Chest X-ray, PA view. Patient: 27 years old, sex M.
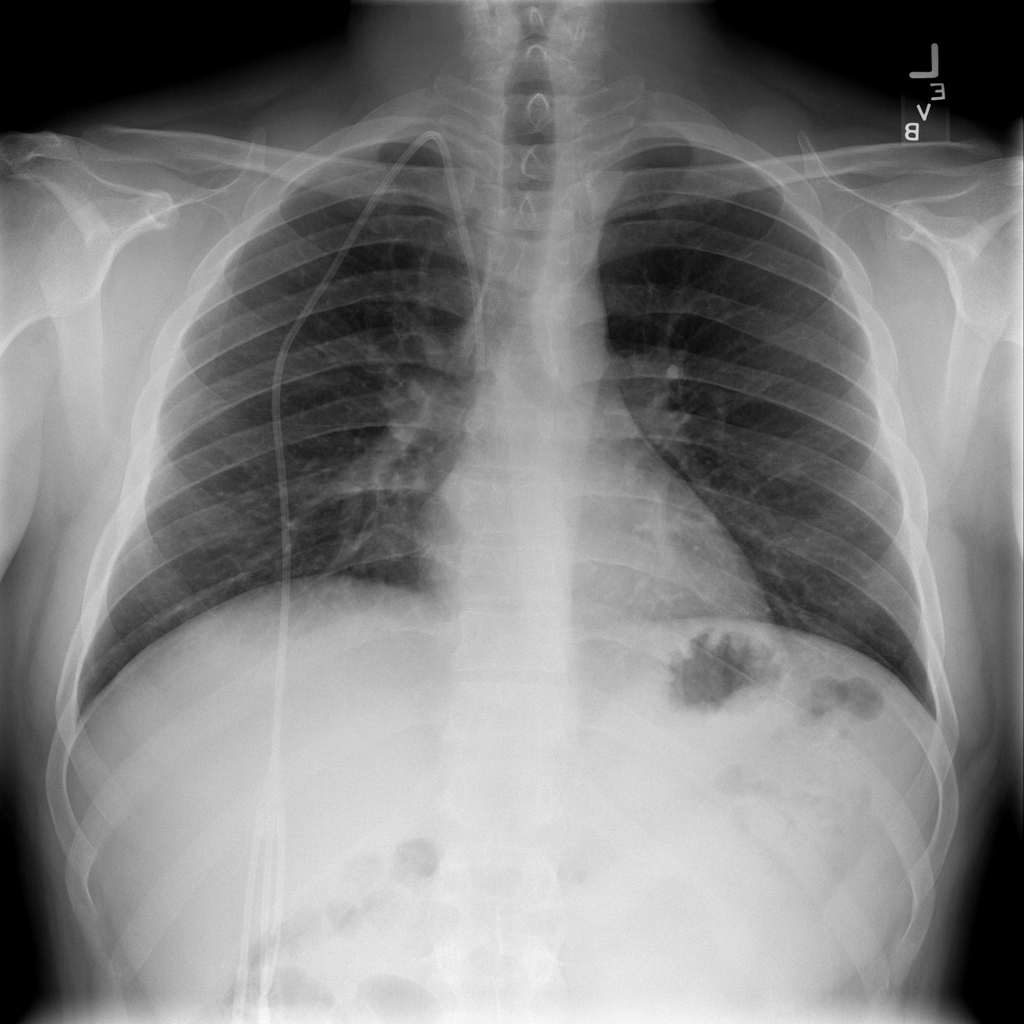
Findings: No Finding